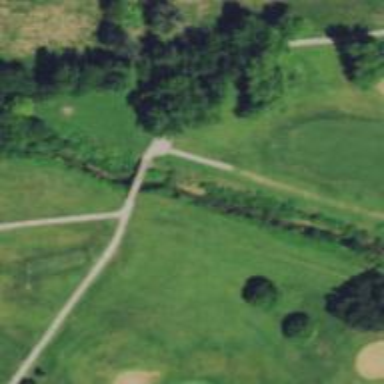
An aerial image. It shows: Path for both road and golf.